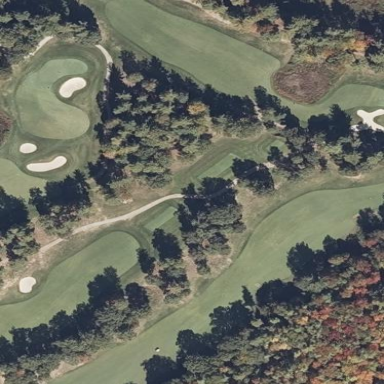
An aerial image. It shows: Scenic golf fairway.